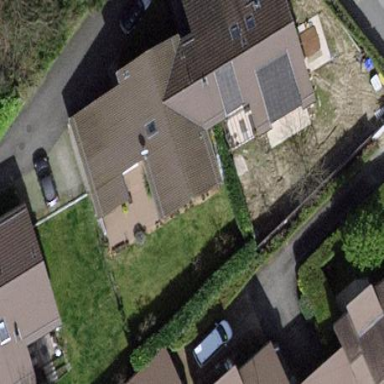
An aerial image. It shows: Garden surrounded by fence.